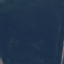
Label: SeaLake